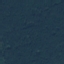
Label: Forest